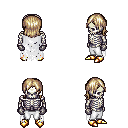
a pixel art fantasy rpg character, male body template, skeleton, white tattered cape, white pants, white blonde long bangs hairstyle, metal gloves, gold boots, four views (front, back, left, right), 2x2 character sprite sheet, small pixel art, hard edges, no anti-aliasing